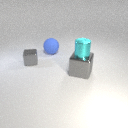
large gray metal cube below small cyan metal cylinder